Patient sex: M
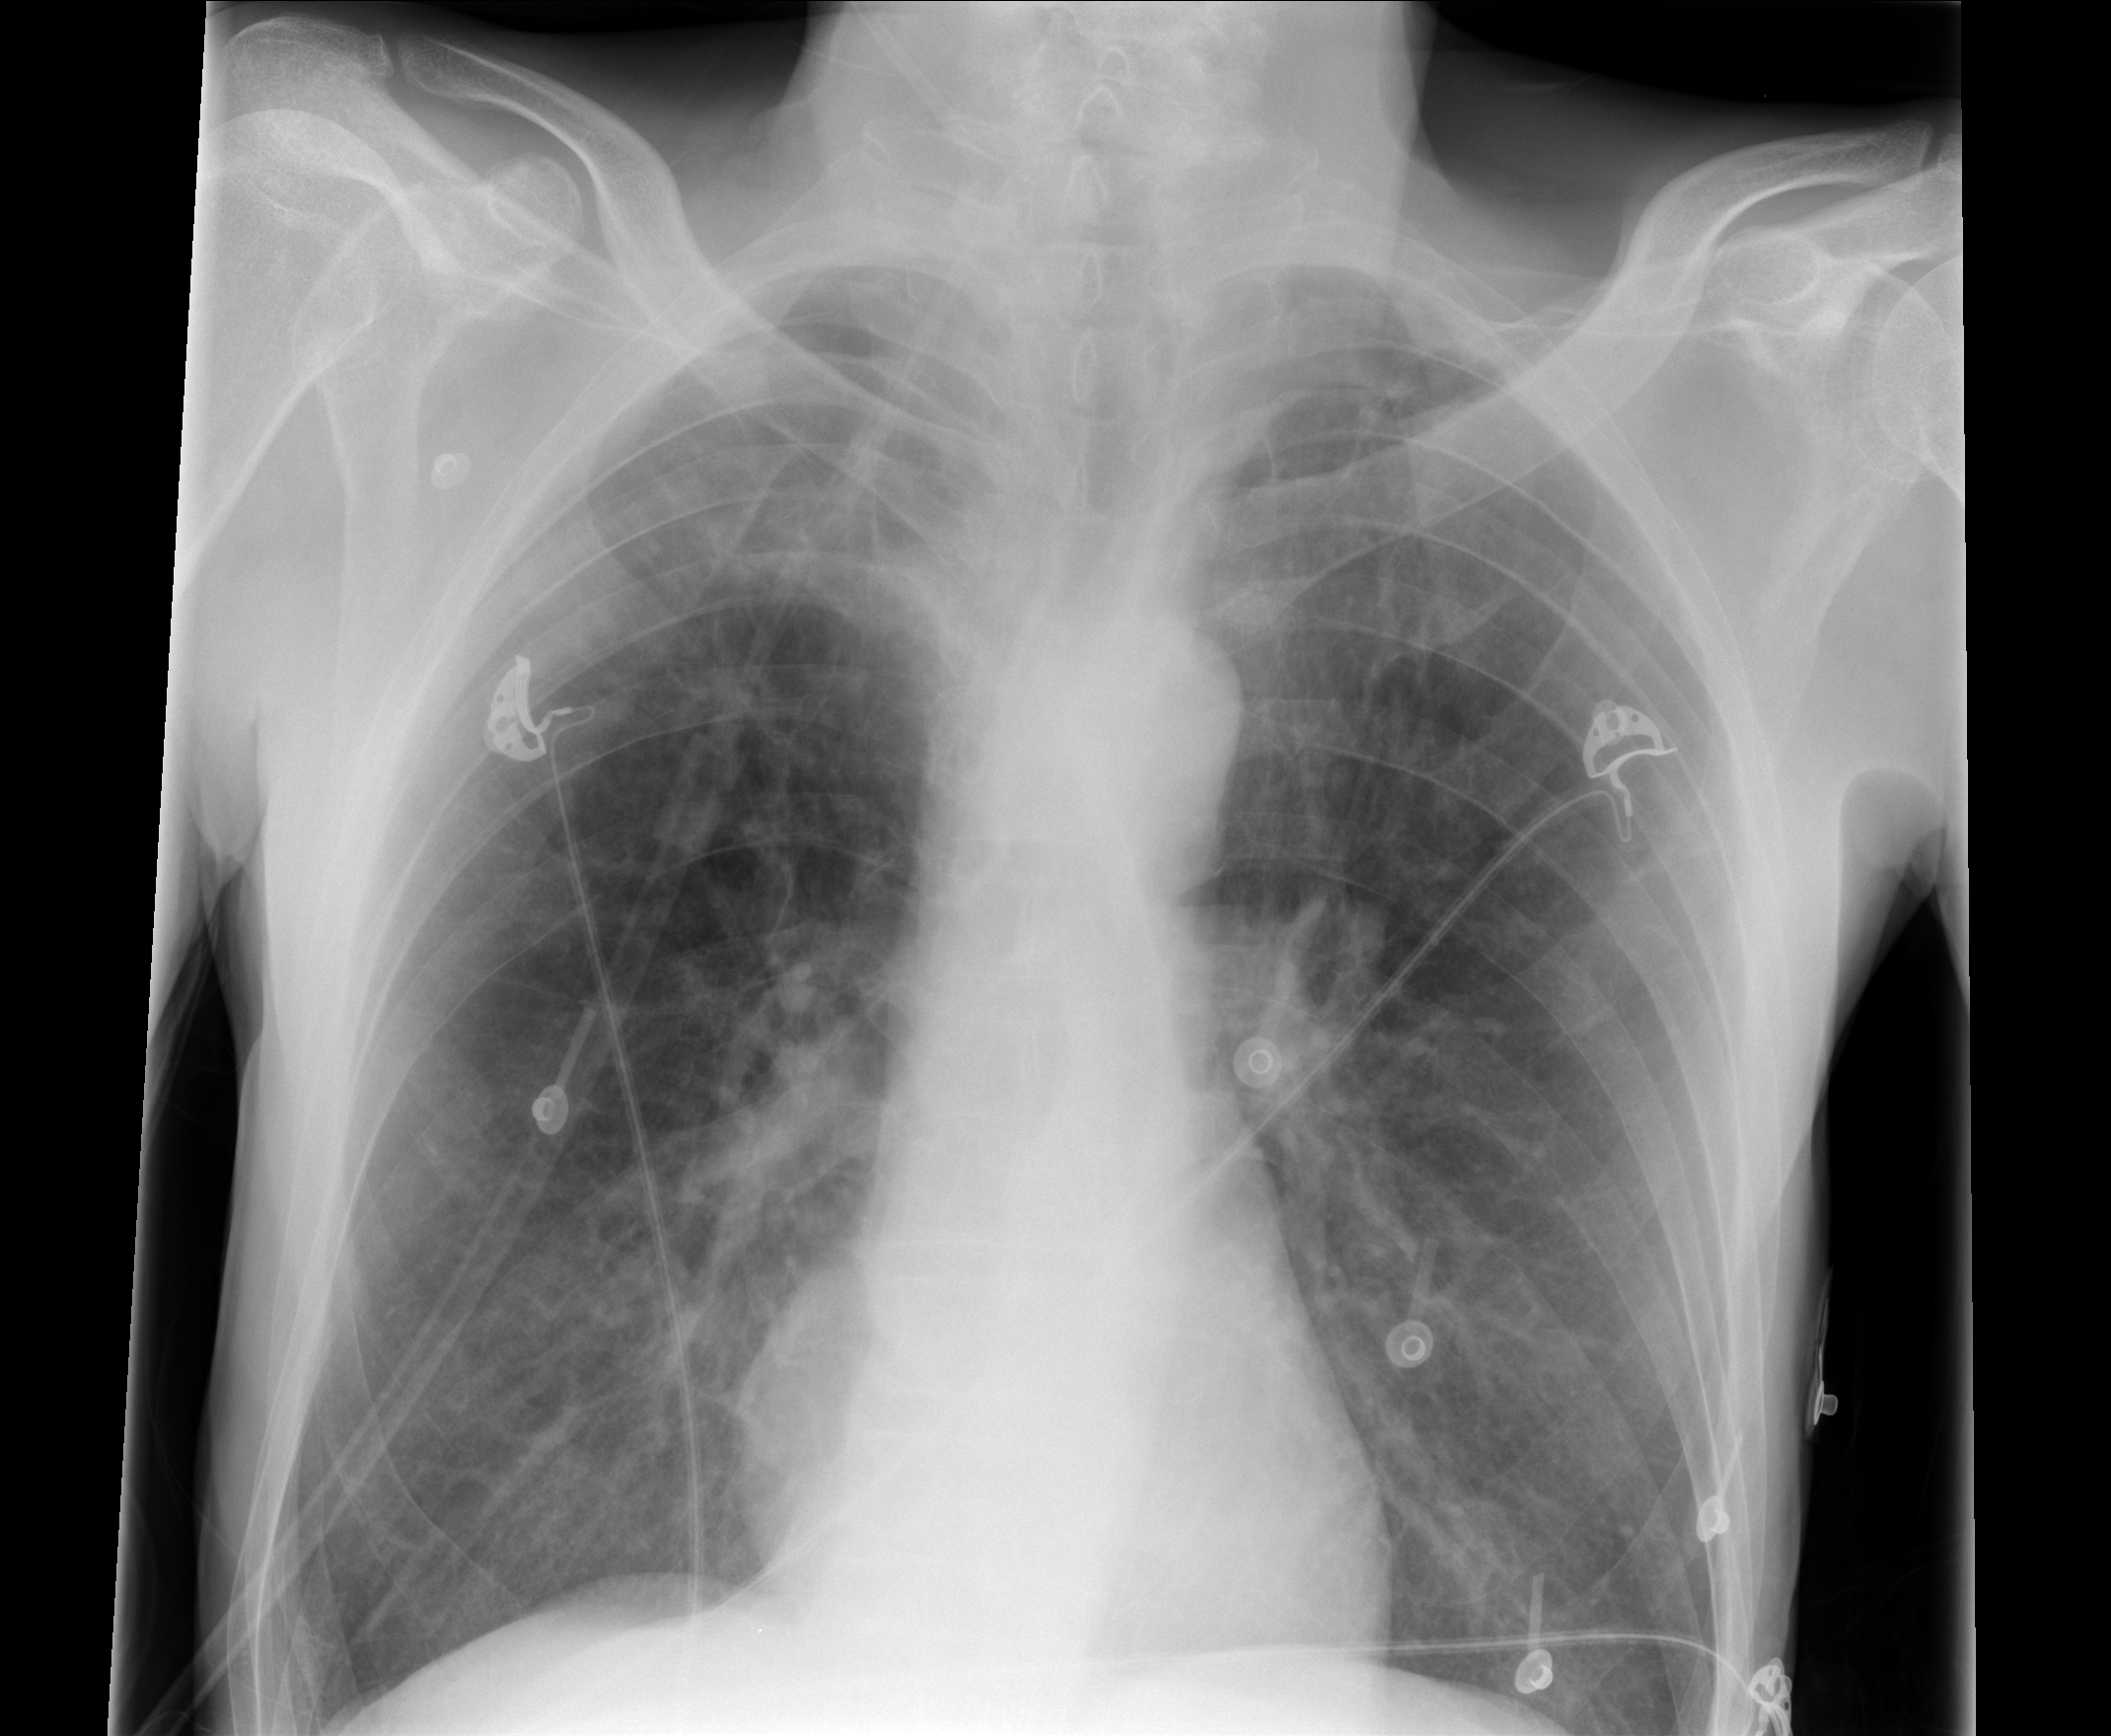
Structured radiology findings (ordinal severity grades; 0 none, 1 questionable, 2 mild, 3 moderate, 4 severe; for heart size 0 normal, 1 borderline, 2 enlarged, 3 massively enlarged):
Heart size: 0
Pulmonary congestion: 0
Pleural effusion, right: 0
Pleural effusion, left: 0
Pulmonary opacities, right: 1
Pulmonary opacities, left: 0
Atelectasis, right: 0
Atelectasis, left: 0